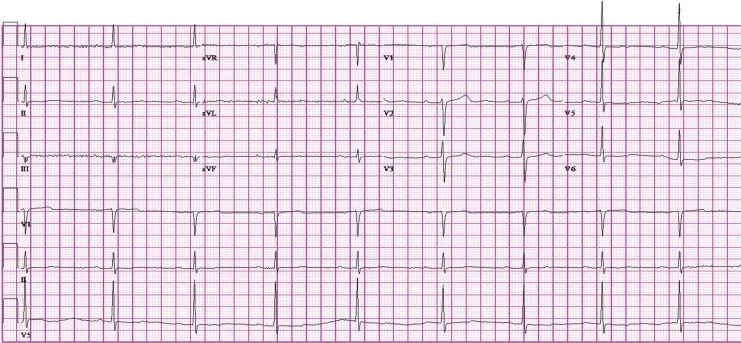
12-lead EKG obtained after metoprolol administration demonstrating normal conduction at heart rate of 53.
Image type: electrography (ekg)